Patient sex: M
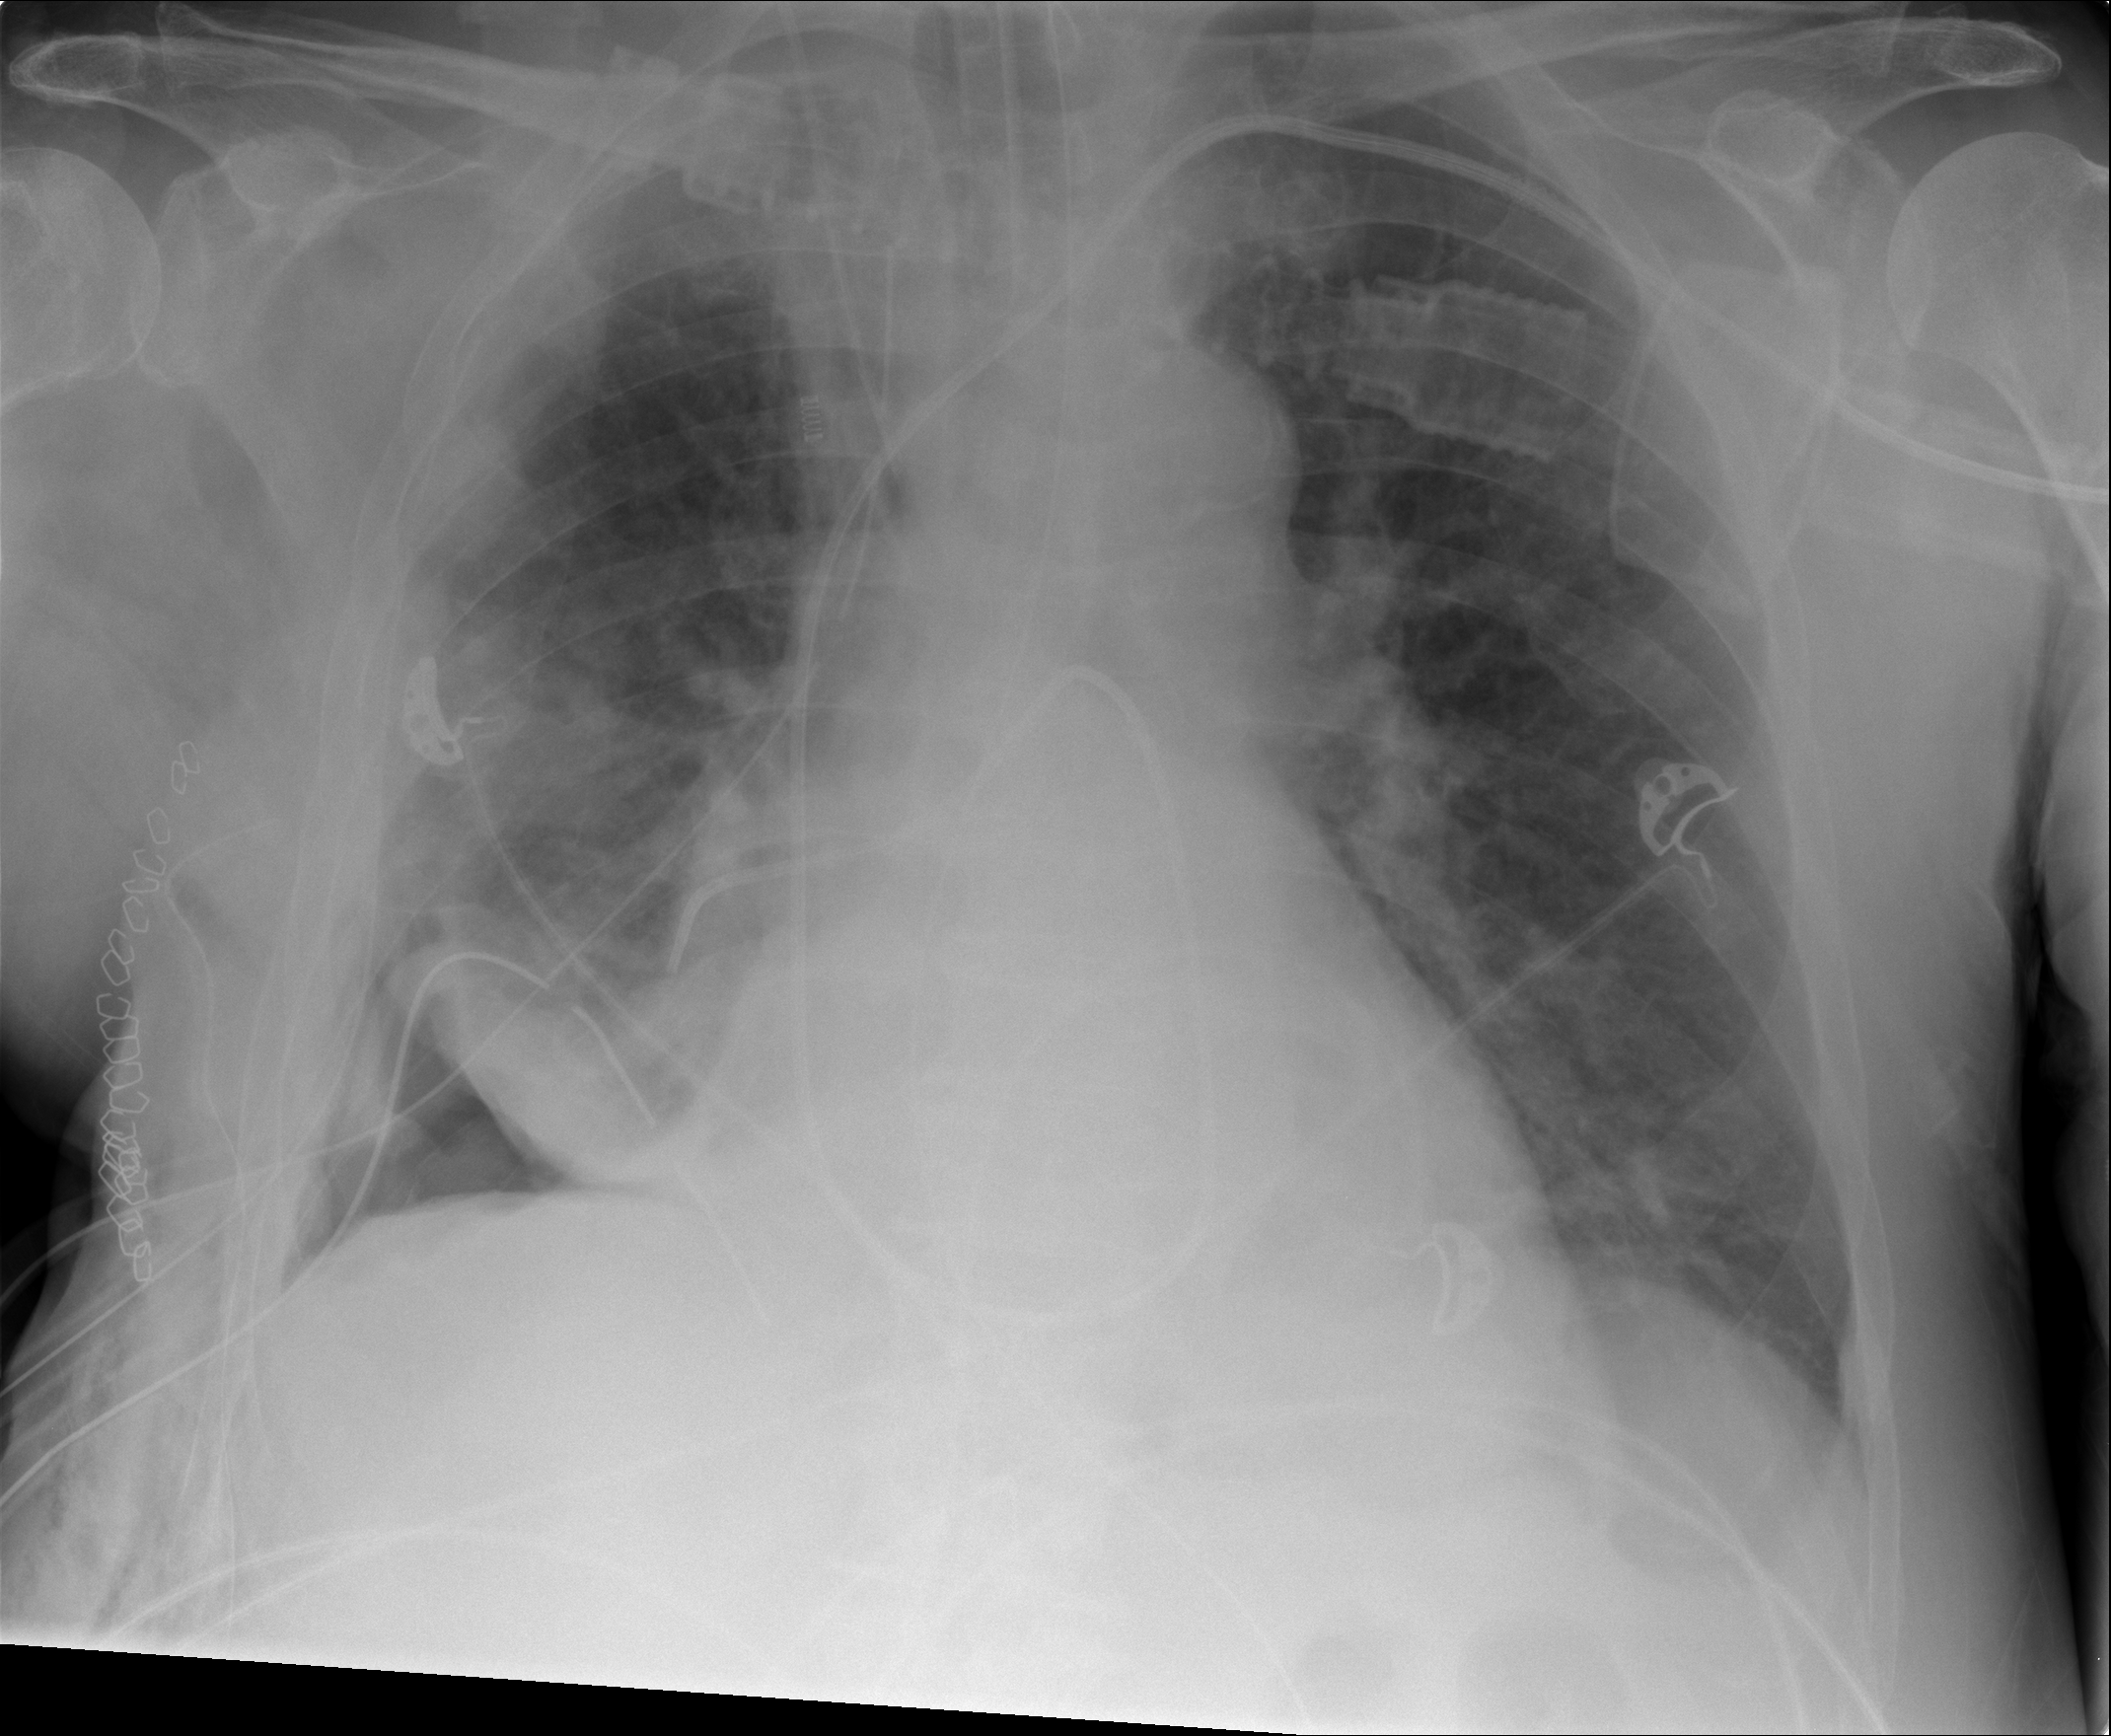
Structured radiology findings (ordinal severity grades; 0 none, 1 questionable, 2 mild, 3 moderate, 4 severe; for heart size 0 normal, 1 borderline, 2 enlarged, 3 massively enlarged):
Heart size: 1
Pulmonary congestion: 3
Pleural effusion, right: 2
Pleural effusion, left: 0
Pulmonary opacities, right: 0
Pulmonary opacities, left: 0
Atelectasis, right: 2
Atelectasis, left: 0